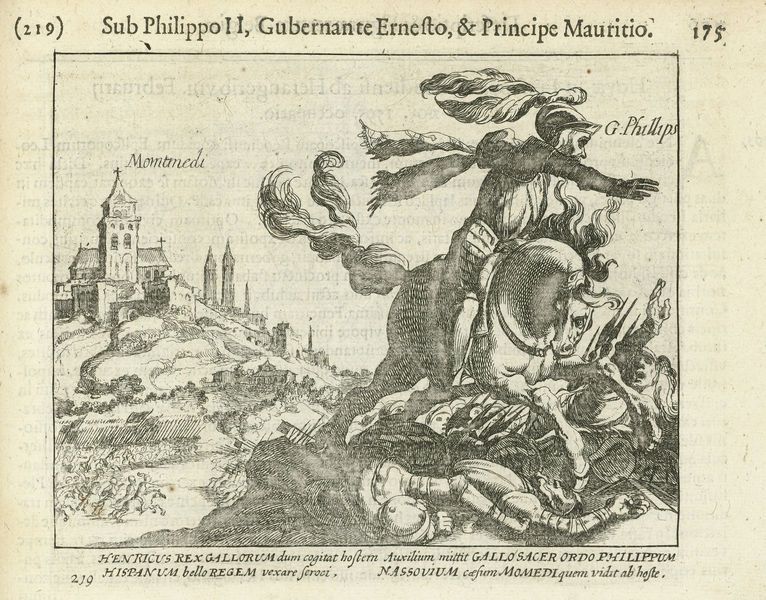
Titel: Lodewijk Gunther, prins van Nassau-Siegen en Filips, graaf van Nassau vechten samen met de Franse koning Hendrik IV bij Montmédy
Künstler: Simon Frisius
Standort: Amsterdam
Institution: Rijksmuseum
Schlagwörter: berg, feder, kampf, mann, stadt, schwarz, zeichnung, tier, tod, tot, felder, kirche, pferd, reiter, turm, spanien, schrift, dorf, grafik, graphik, krieg, schlacht, könig, türme, druck, druckgrafik, stich, text, soldat, waffe, ritter, heer, rüstung, harnisch, kupferstich, latein, lateinisch, heinrich, kampr, könig heinrich, philippo, gallien, heeresbild, phillip ii, 219